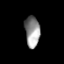
Tissue: prostate
Cell type: T cells
Senescence score: 0.7362
Nuclear area (px): 455
Mean DAPI intensity: 146.382